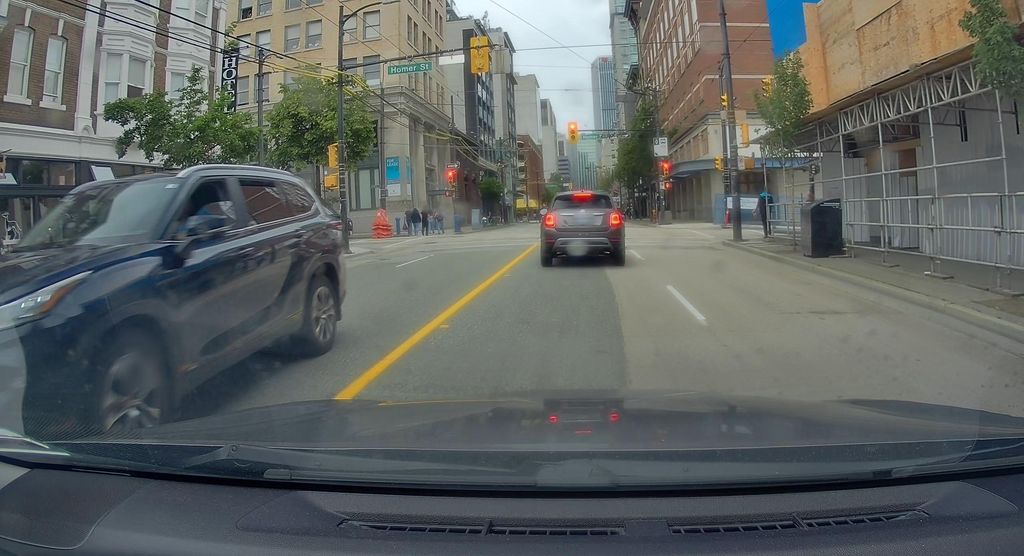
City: vancouver